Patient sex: F
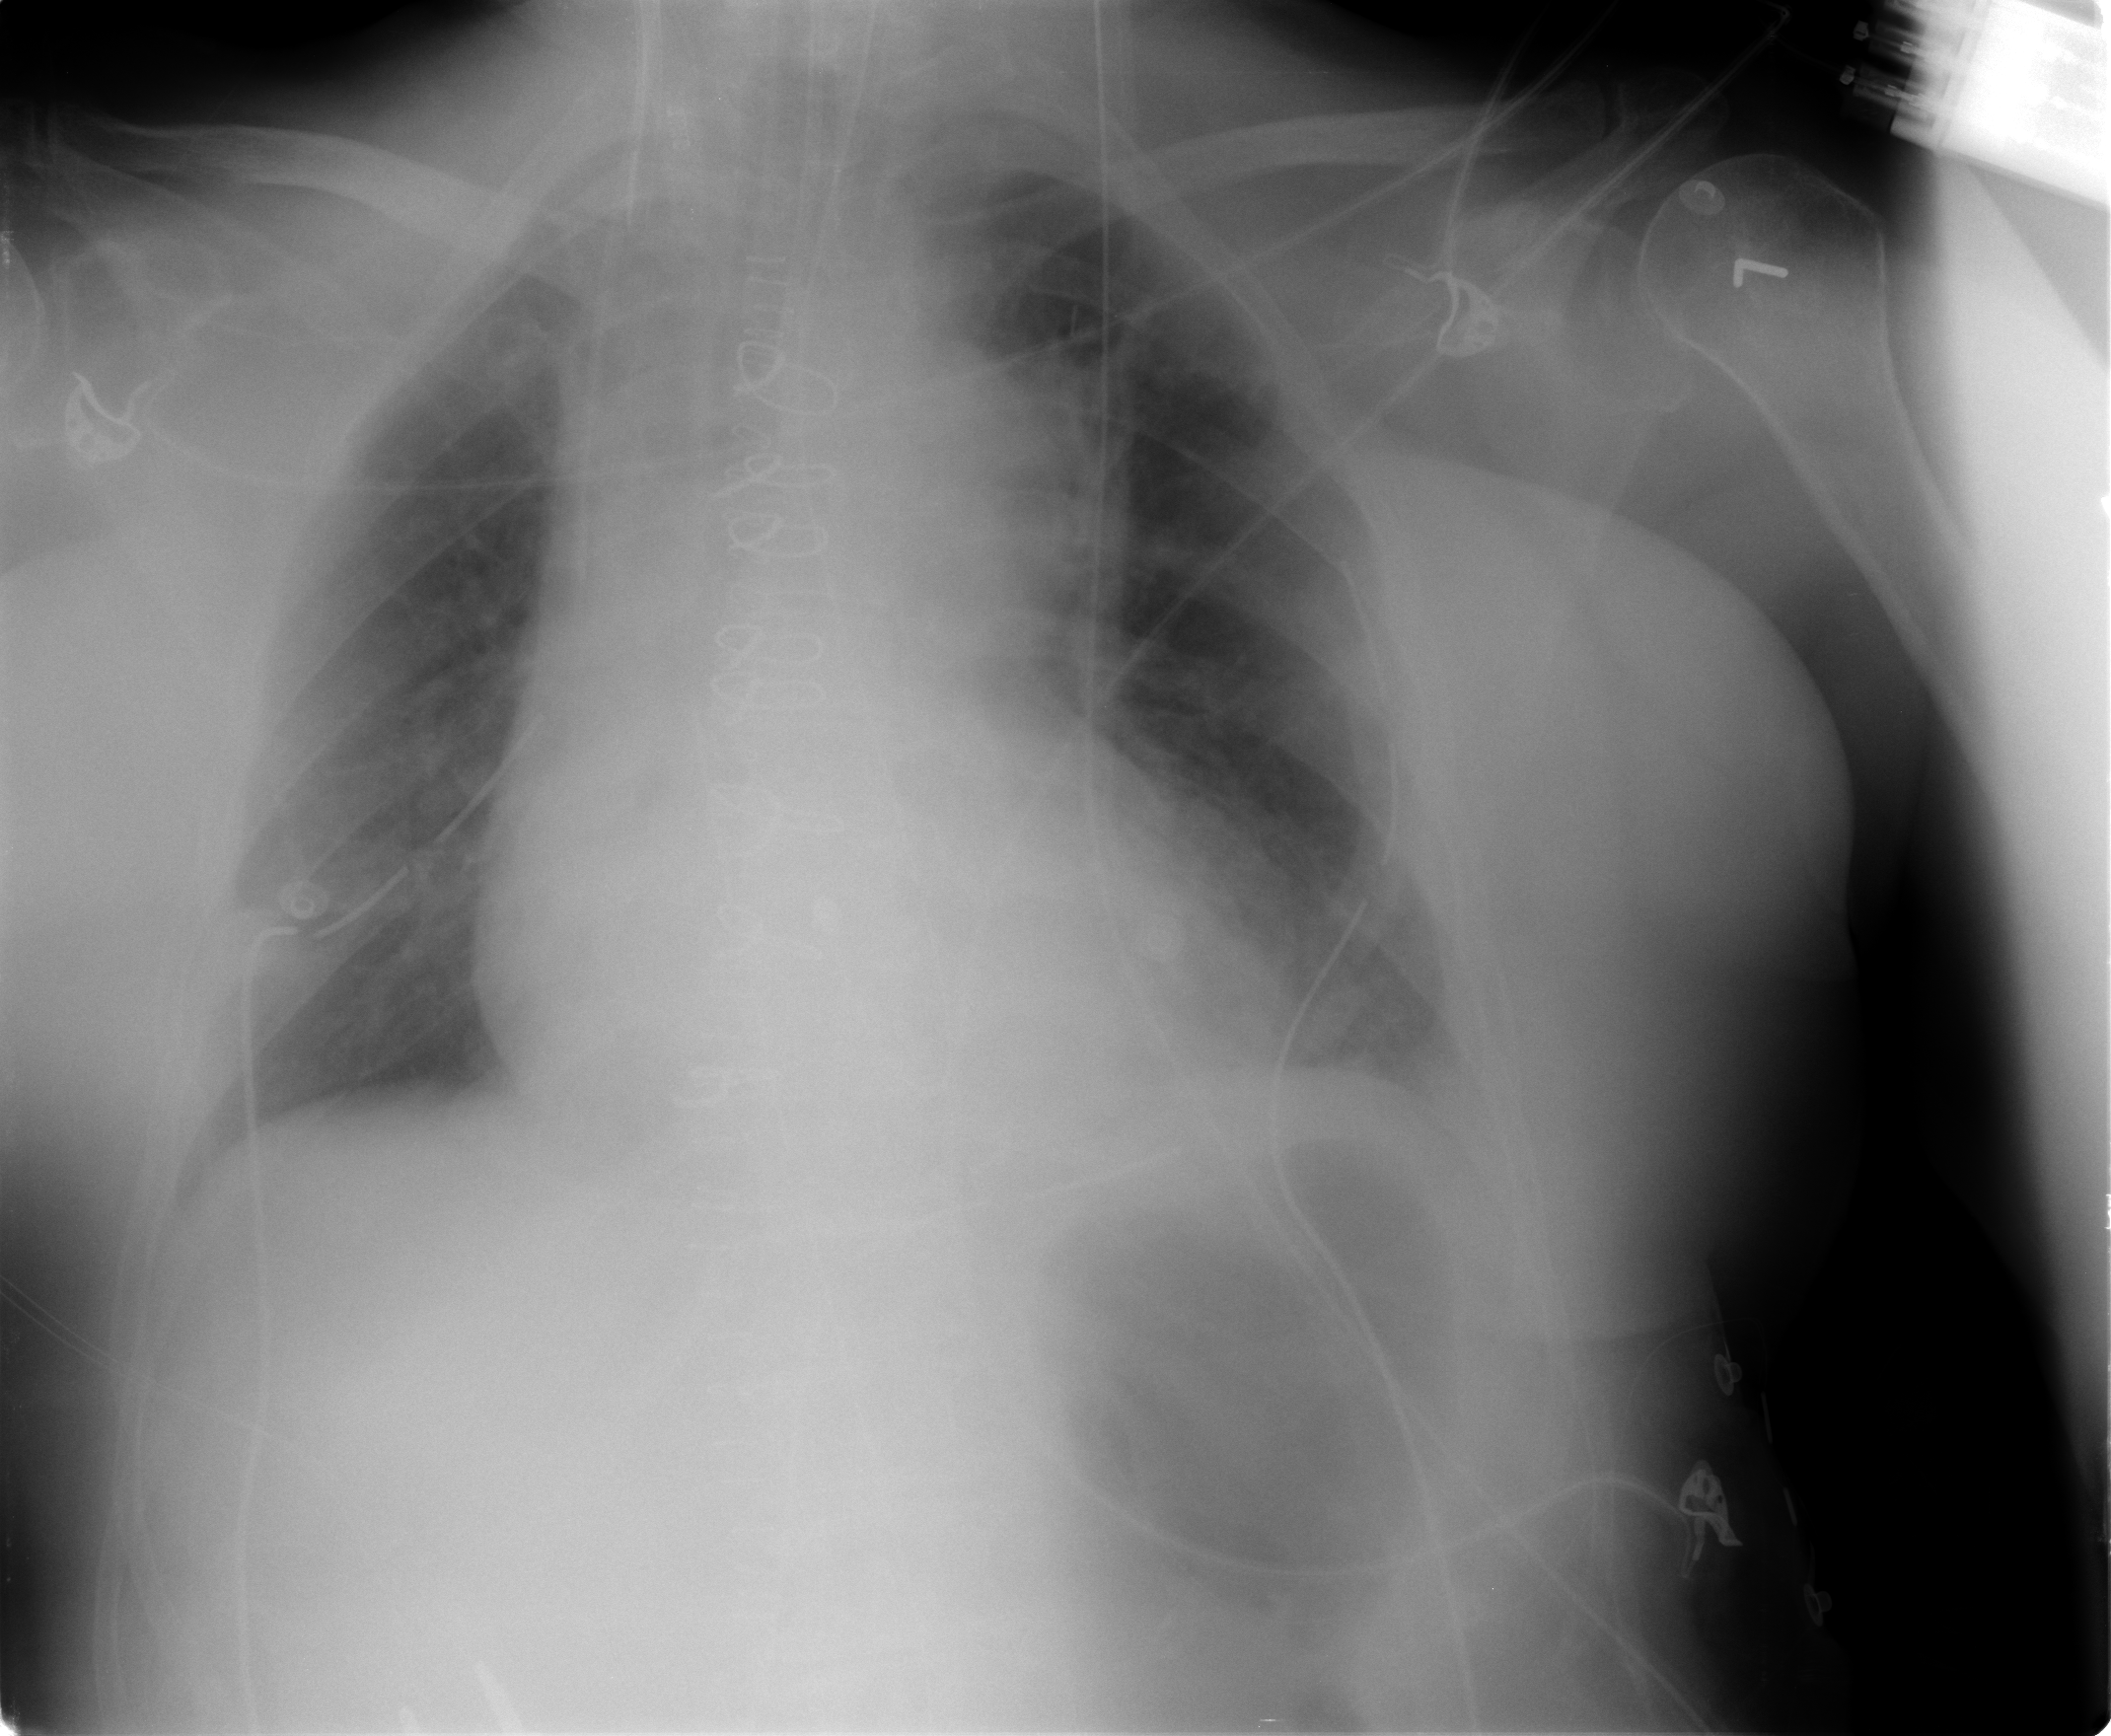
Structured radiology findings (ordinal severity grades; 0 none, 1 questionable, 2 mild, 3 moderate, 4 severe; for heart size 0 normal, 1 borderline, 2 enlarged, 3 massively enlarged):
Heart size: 2
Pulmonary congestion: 2
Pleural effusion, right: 1
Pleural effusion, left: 2
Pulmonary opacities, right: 0
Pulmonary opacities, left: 0
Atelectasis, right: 0
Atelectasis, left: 0